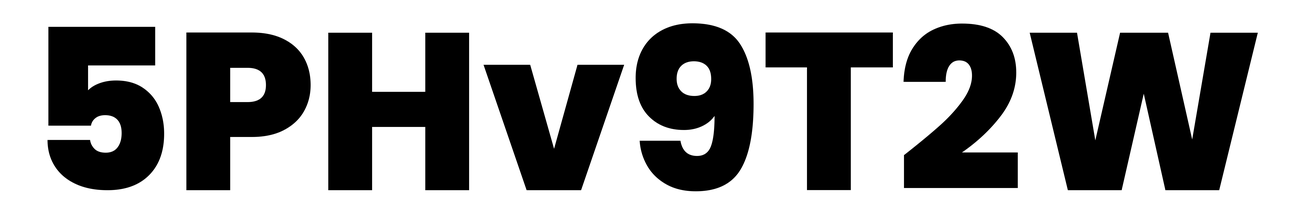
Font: Poppins-ExtraBold